Question: I tried to run a test plan in Jmeter but no results are displayed when I try to see the result as "view results as tree"
Whenever I run the test, the response I got on error log is shown in screenshot.
Anyone who have idea about this? please share it. It would be helpful.

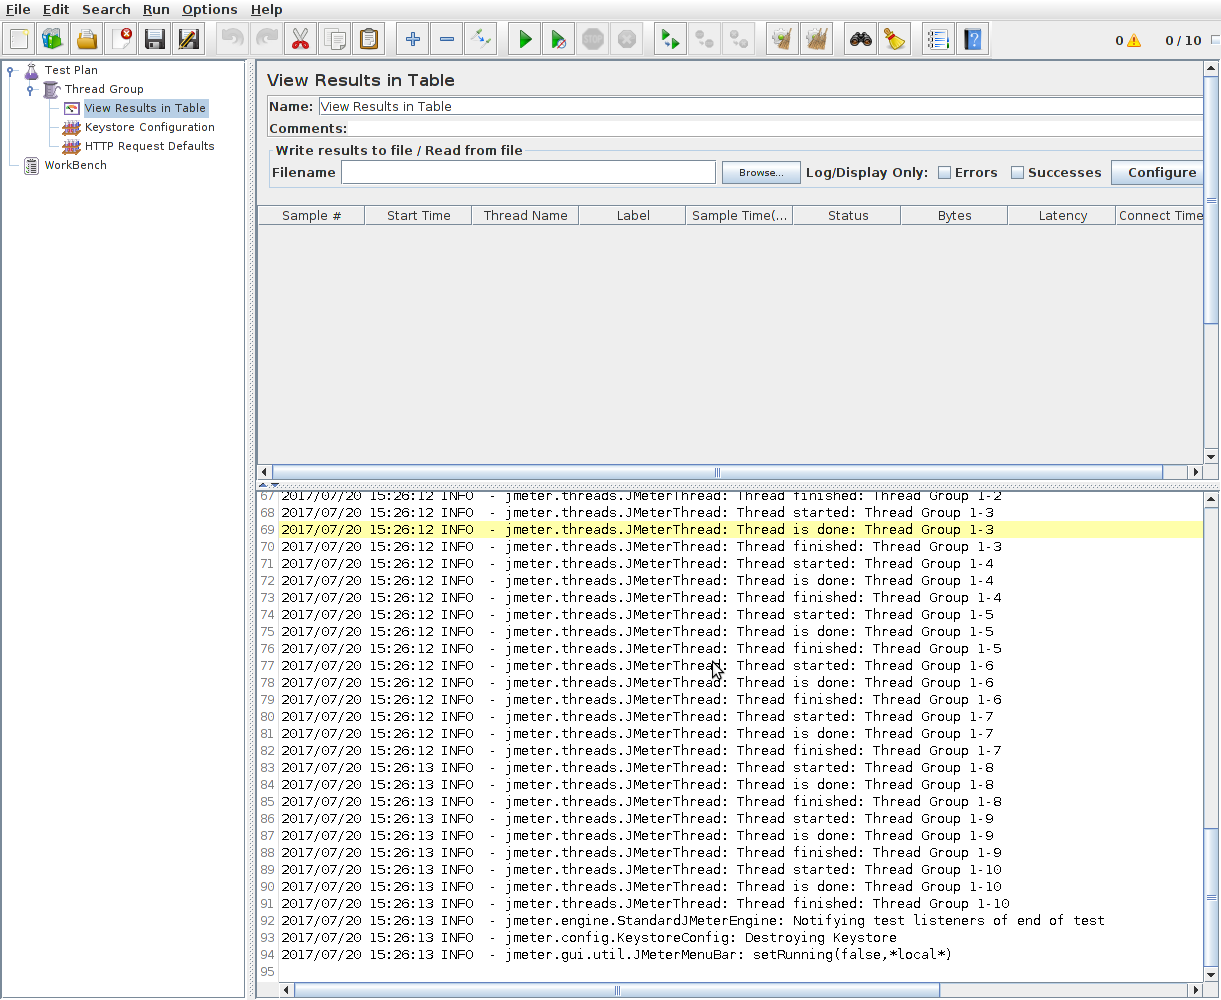
Answer: You don't have any Sampler, which means you don't submit anything.
Keystore configuration and HTTP Request defaults are just Configuration Elements.
Also 'View Results in Table' is just a Listener that doesn't submit anything.
The listener defined to listen to Samplers as HTTP Request.
To get rows in listener you need to add, for example, Sampler-> HTTP Request which will display later request/response in listener after you run the test plan
See <URL>
> A listener is a component that shows the results of the samples